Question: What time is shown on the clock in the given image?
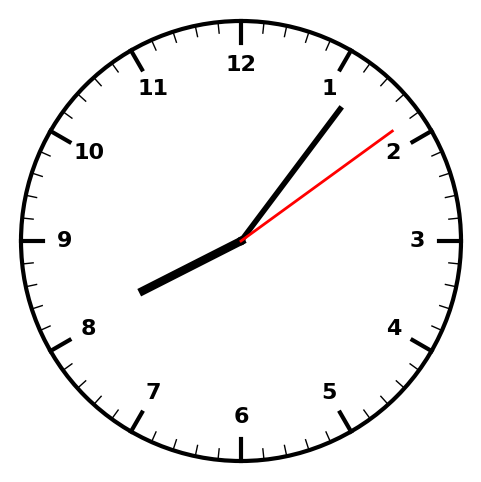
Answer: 08:06:09